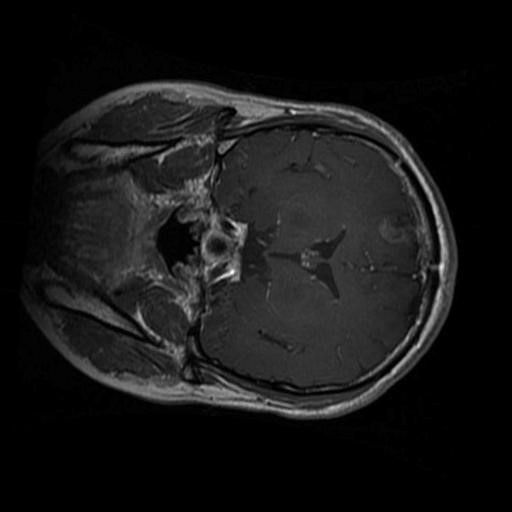
Label: brain_glioma